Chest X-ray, AP view. Patient: 16 years old, sex F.
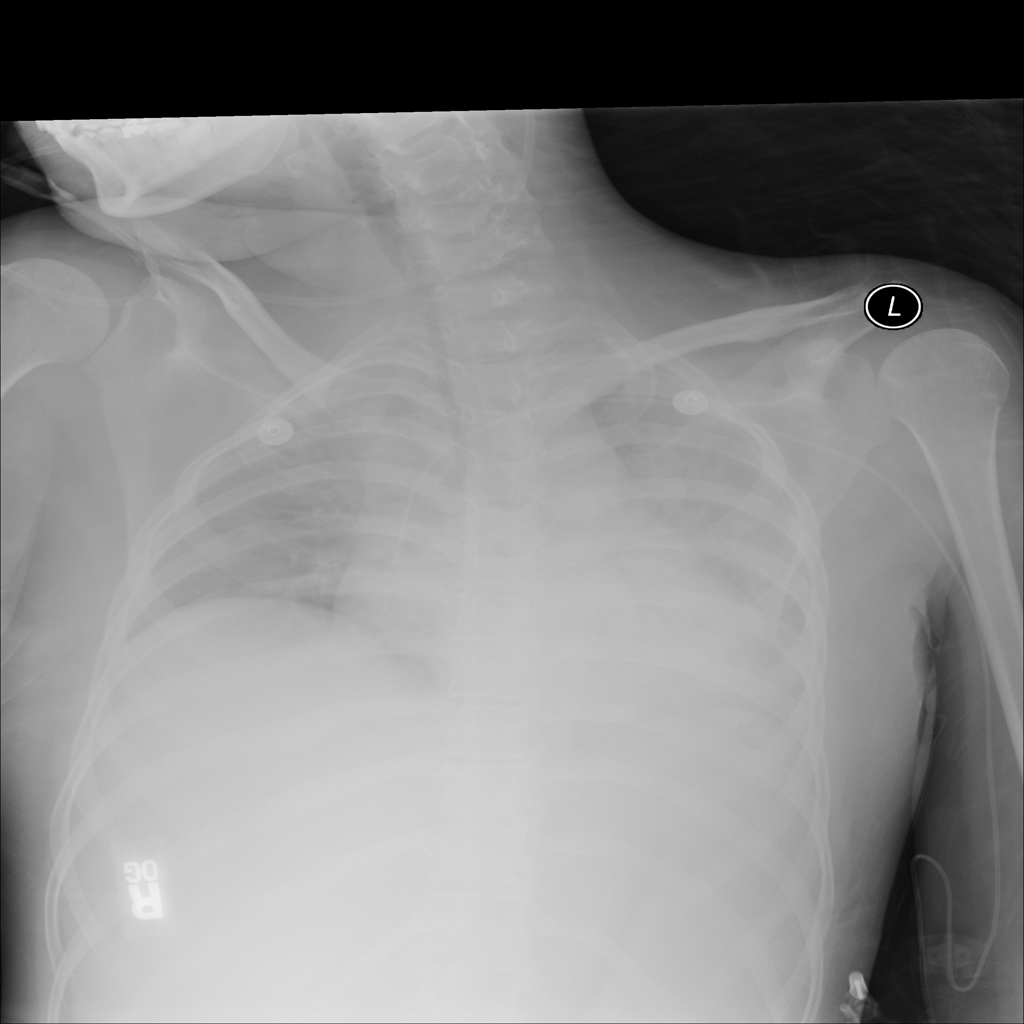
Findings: Infiltration